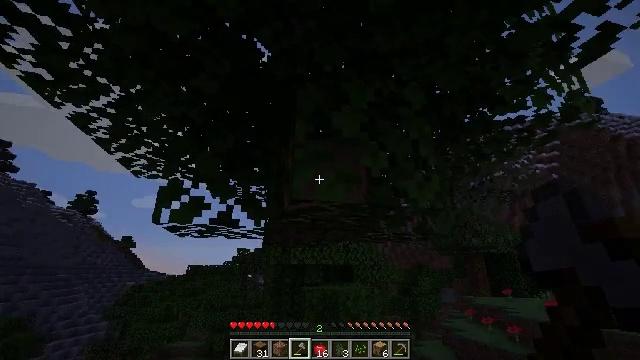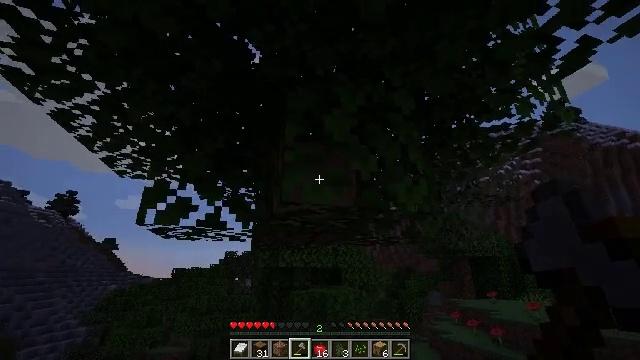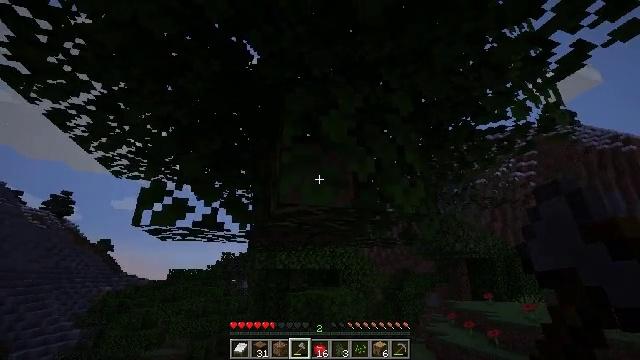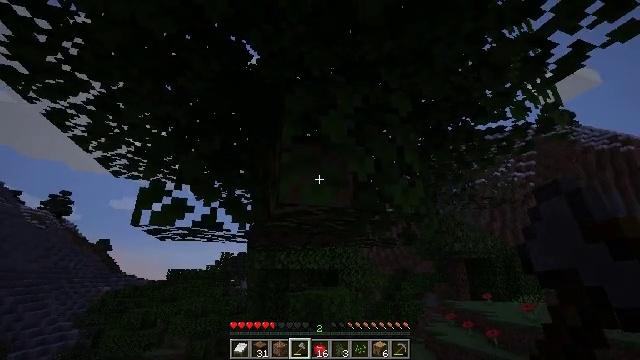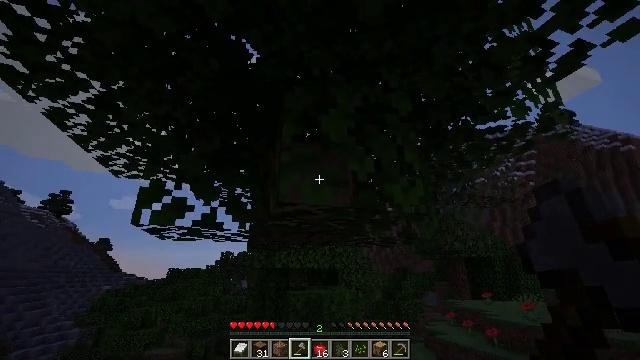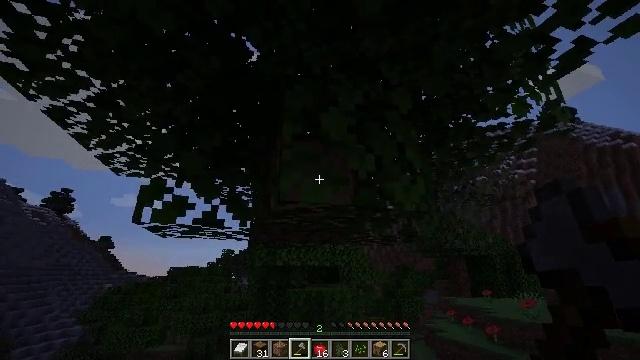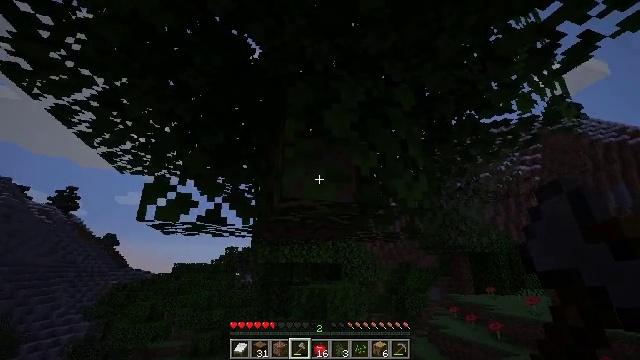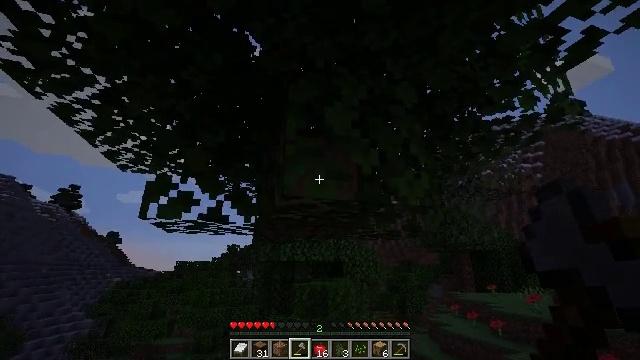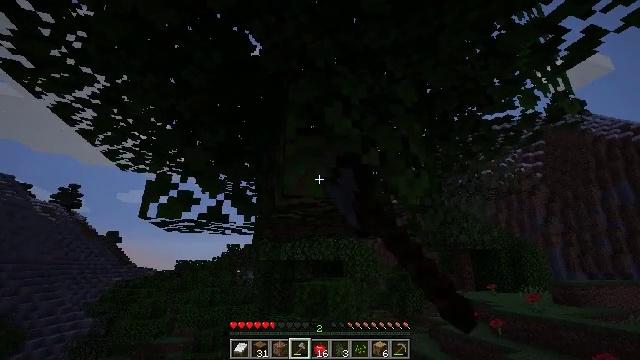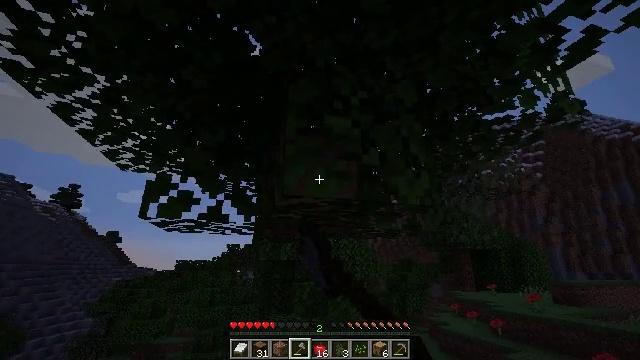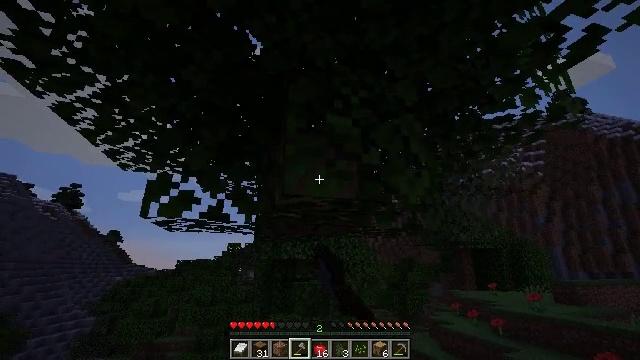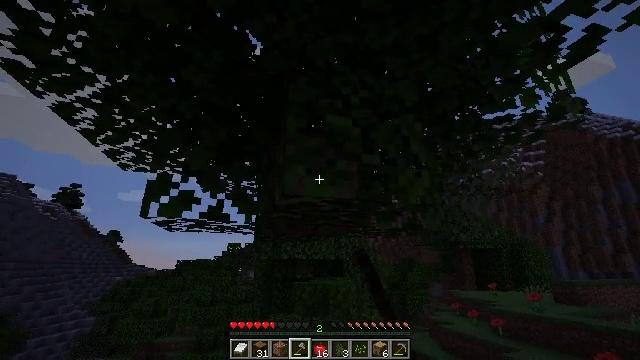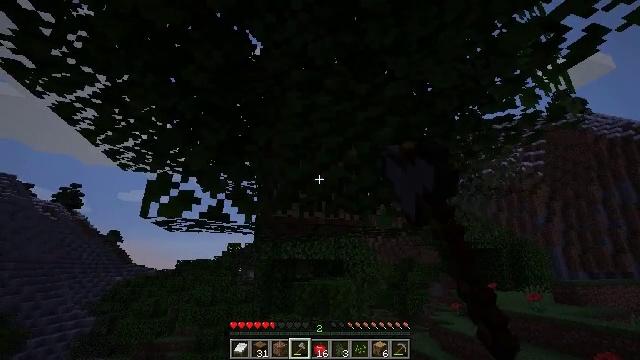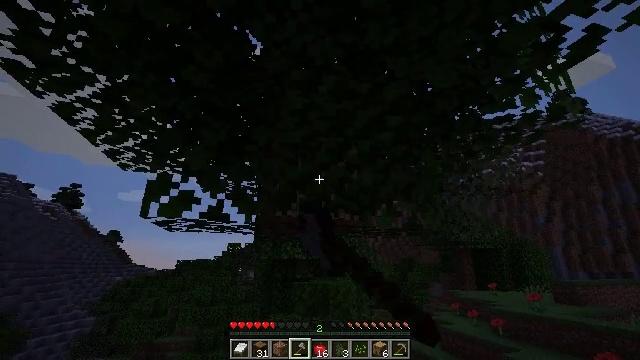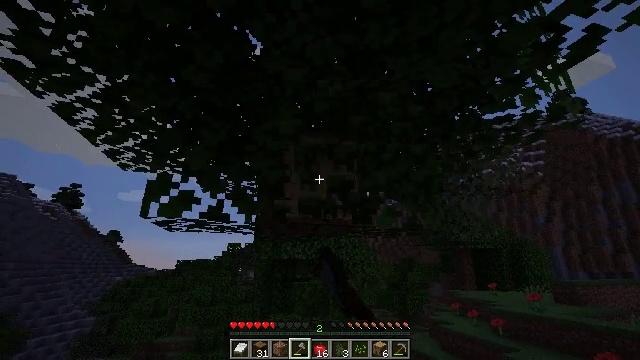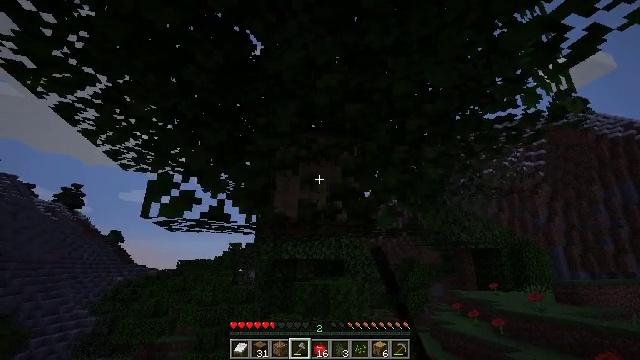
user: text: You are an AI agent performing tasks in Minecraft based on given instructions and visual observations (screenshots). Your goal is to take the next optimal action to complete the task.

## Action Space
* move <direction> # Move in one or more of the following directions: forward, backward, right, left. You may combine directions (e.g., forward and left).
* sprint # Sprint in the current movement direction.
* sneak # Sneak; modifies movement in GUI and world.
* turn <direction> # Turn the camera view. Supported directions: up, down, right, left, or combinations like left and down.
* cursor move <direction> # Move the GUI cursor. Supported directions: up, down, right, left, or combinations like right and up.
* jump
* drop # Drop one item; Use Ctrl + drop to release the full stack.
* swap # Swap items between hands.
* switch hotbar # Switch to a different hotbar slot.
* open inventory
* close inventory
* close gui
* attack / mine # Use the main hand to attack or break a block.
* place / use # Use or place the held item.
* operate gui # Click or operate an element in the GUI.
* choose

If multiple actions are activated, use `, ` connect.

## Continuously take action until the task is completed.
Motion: motion action
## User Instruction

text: Collect some oak leaves.
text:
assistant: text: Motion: turn right
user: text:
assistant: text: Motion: no_op
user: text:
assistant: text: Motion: no_op
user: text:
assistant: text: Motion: no_op
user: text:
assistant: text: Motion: no_op
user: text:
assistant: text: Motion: no_op
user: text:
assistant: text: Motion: attack / mine
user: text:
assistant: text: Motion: attack / mine
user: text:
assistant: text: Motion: attack / mine
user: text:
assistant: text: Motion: attack / mine
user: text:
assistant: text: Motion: attack / mine
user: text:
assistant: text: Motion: attack / mine
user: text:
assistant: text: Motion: attack / mine
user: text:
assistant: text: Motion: attack / mine
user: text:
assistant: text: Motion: attack / mine
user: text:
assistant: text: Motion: attack / mine
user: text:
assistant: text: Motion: attack / mine